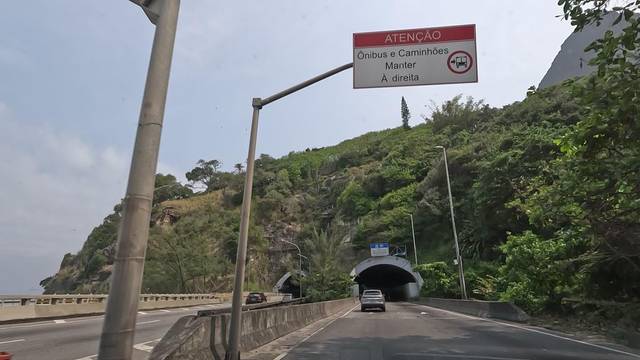
Region: Brazil
Coordinates: -23.002, -43.276